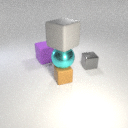
large cyan metal sphere below large gray rubber cube